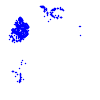
Particle: proton